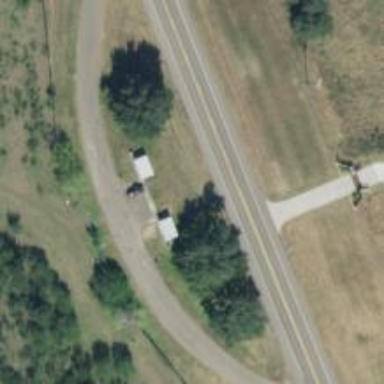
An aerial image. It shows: Rest area along the road.